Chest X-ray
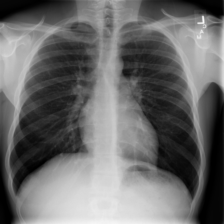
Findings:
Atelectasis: negative
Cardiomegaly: negative
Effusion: negative
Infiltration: negative
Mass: negative
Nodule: negative
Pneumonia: negative
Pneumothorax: negative
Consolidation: negative
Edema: negative
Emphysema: negative
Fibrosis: negative
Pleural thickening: negative
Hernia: negative